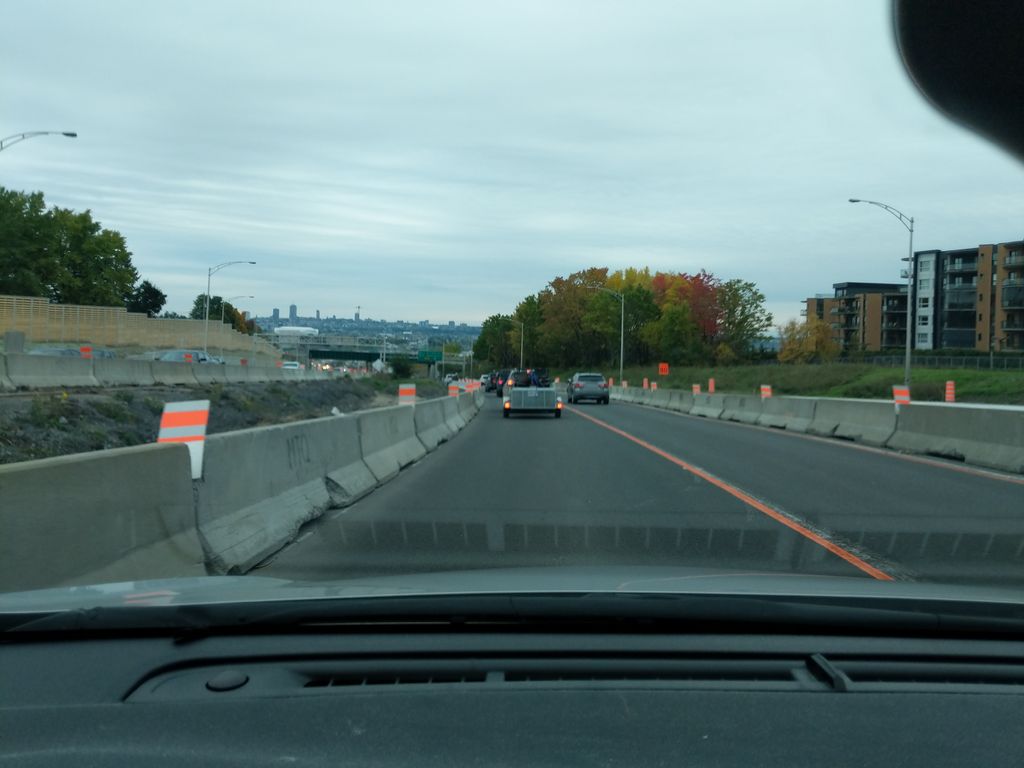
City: quebec_city